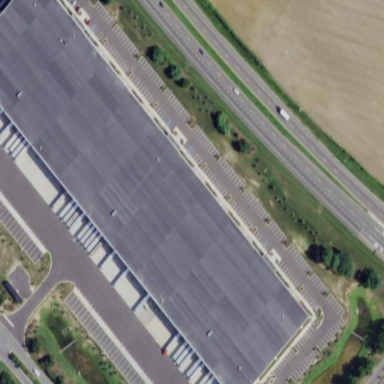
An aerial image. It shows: Warehouse building.